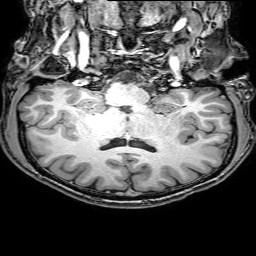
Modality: T1w
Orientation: sagittal
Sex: male
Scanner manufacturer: philips
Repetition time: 0.008222 s
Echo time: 0.00381 s